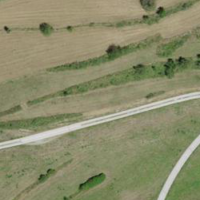
EUNIS habitat code: 26
Species observed at this site:
Melampyrum arvense
Campanula glomerata